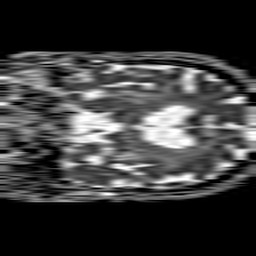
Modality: ADC
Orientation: coronal
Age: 85
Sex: female
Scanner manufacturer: philips
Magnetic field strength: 1.5 T
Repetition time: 4.6 s
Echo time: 0.08631 s